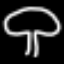
Label: mushroom